Interaction volume radius: 5 \u00c5
Interaction volume height: 30 \u00c5
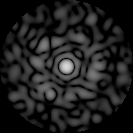
Disorder parameter: 0.8405